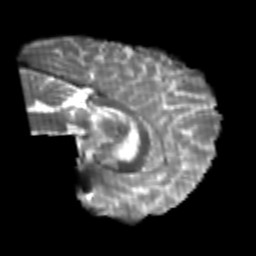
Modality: T2w
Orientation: sagittal
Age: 20
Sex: male
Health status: healthy
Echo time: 0.074 s